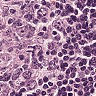
Metastatic tissue present: no